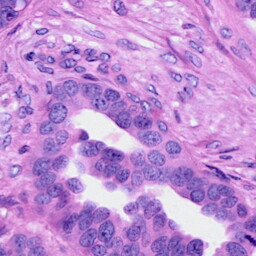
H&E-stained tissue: Ovarian